I will show an image sequence of human cooking. I have annotated the images with numbered circles. Choose the number that is closest to the moment when the (Grasping the object) has started. You are a five-time world champion in this game. Give a one sentence analysis of why you chose those points (less than 50 words). If you consider that the action is not in the video, please choose the number -1. Provide your answer at the end in a json file of this format: {"points": []}
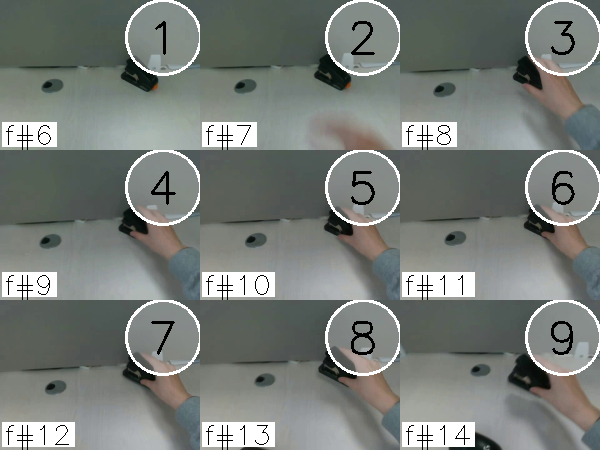
Frame 5 shows the clearest moment of hand-object contact.
{"points": [5]}